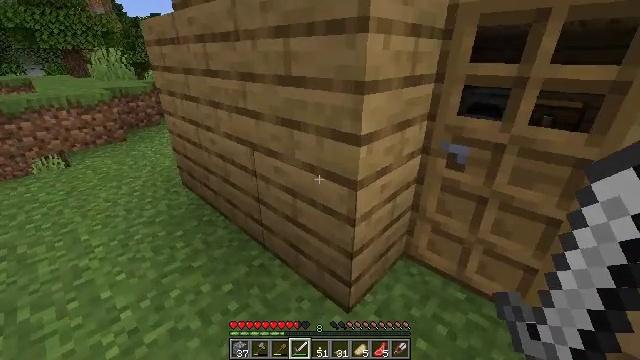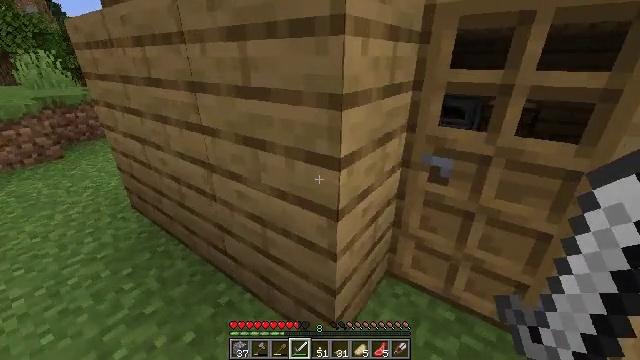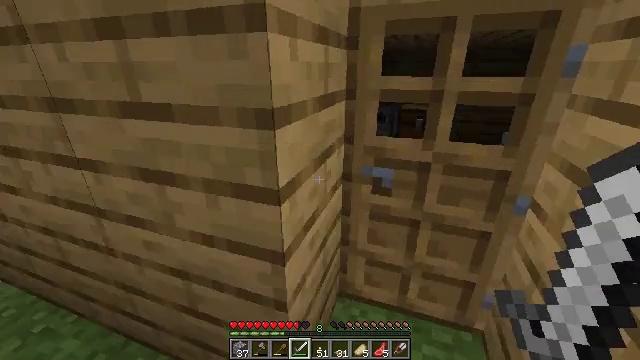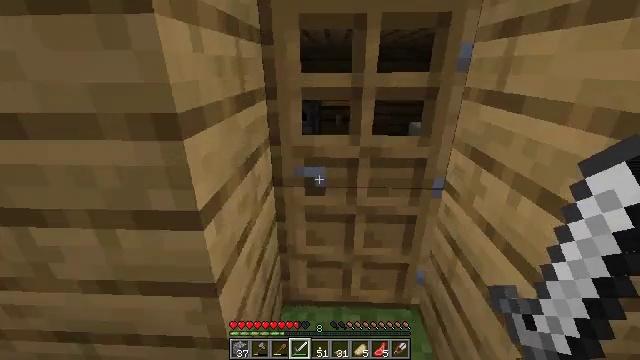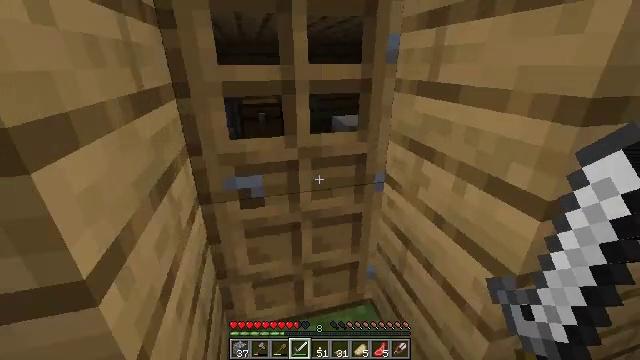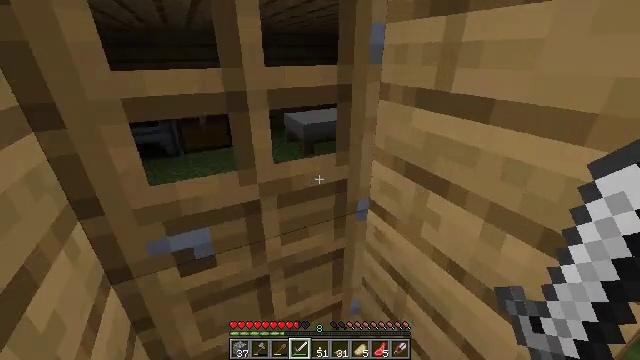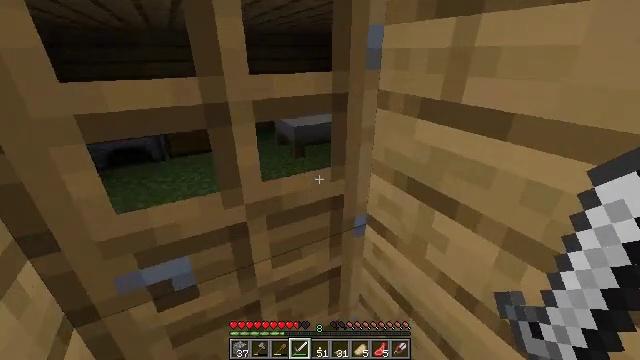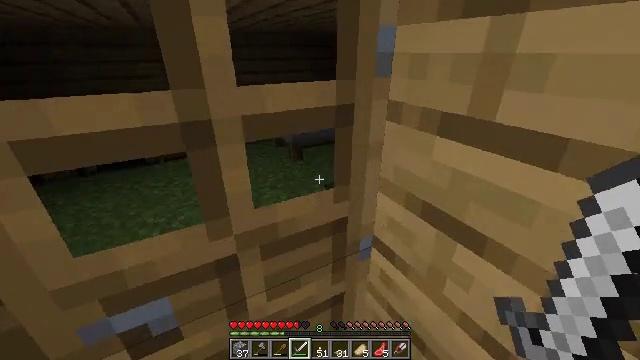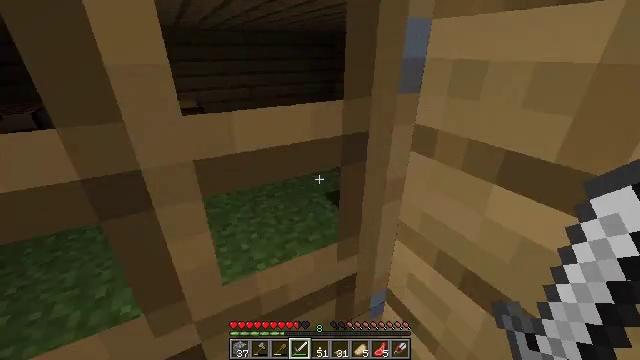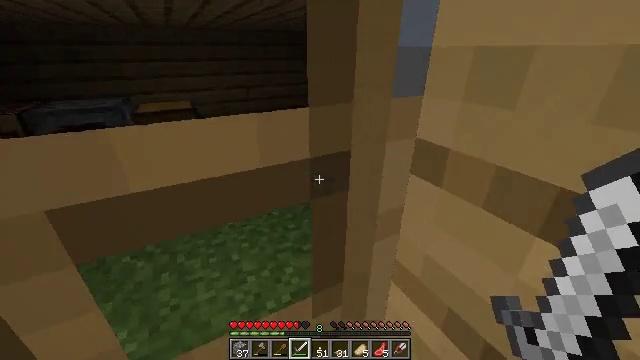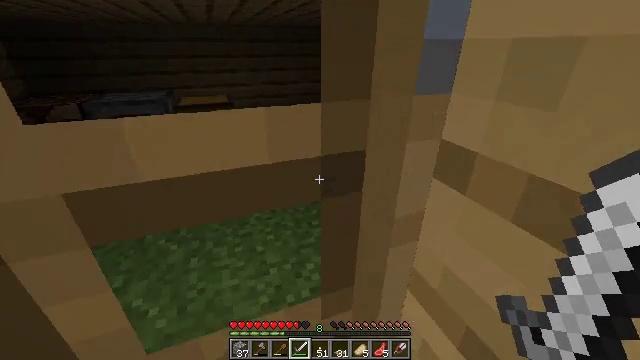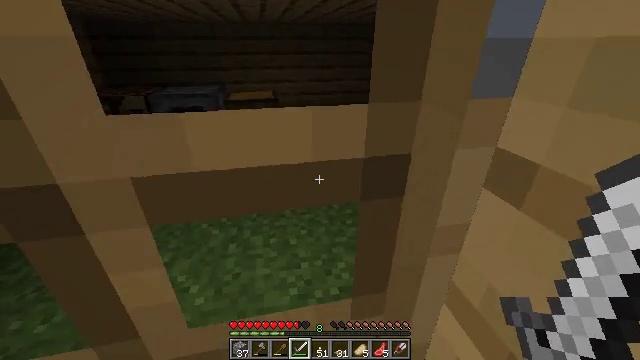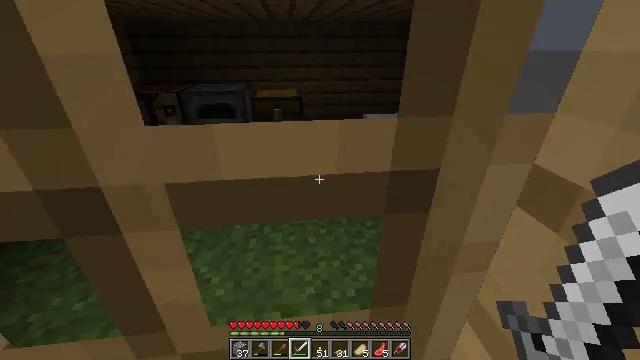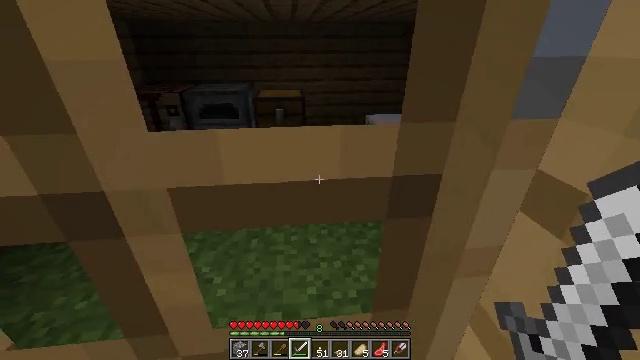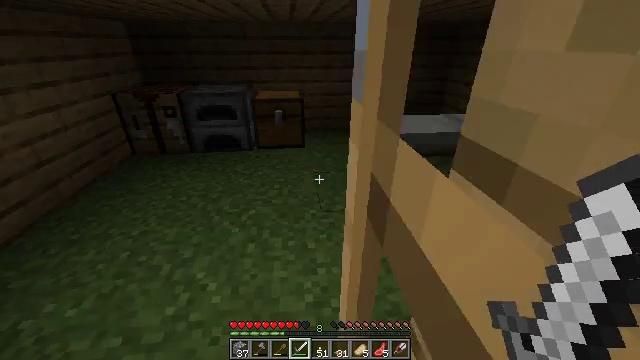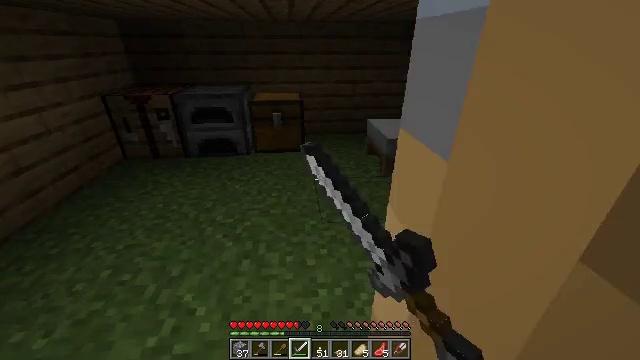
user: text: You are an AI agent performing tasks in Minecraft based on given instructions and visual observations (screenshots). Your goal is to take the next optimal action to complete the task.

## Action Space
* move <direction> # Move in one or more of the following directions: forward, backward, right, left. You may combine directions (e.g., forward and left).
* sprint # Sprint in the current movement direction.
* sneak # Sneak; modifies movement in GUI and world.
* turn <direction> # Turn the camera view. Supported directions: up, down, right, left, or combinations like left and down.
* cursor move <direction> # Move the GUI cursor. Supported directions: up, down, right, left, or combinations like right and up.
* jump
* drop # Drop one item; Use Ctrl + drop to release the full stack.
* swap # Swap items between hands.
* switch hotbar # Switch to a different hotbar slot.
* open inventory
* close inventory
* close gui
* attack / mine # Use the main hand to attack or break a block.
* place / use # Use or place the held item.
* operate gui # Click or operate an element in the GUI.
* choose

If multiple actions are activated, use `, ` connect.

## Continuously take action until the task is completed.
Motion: motion action
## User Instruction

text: Create glass by smelting sand.
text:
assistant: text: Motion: move forward, turn right
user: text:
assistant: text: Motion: move forward, turn right and up
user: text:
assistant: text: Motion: move forward, turn right
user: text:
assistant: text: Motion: move forward, turn right
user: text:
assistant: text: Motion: move forward, turn right and down
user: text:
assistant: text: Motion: move forward, turn right
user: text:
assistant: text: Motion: move forward
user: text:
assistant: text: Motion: move forward
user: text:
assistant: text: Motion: move forward
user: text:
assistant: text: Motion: move forward, turn left
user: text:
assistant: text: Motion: move forward, turn left
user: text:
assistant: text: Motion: move forward, turn left
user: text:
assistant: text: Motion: move forward
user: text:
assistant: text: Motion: move forward, use / place
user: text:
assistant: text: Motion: move forward, use / place
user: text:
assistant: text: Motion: use / place
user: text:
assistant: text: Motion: use / place
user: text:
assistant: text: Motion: no_op
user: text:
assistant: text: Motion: no_op
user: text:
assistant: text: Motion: no_op
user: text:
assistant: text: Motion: move forward, turn left
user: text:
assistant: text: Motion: move forward, turn left
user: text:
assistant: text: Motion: move forward, turn left and up
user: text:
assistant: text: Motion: move forward, turn left
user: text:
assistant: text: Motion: move forward, turn left
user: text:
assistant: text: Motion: move forward
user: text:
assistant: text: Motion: move forward
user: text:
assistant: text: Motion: move forward, turn left and down
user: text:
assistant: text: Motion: move forward, turn left and down
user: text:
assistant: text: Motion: move forward, turn down